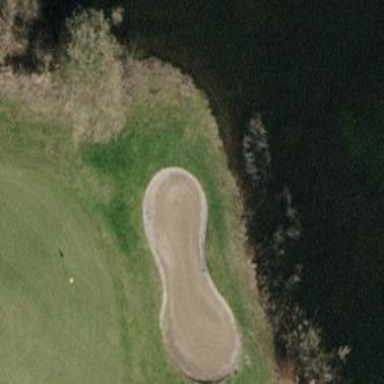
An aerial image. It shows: Golf bunker filled with natural sand.